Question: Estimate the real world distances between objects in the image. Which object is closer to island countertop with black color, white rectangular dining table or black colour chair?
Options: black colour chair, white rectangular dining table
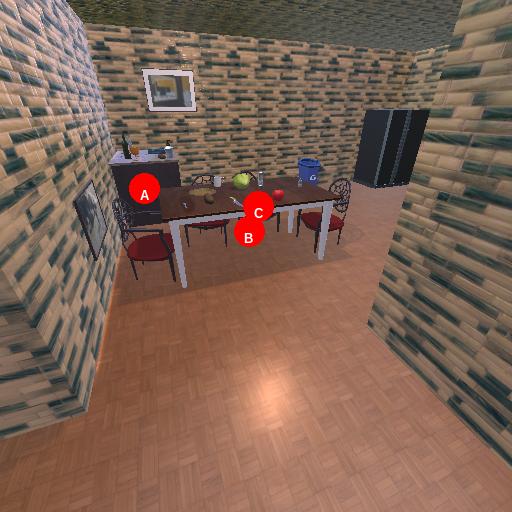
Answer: black colour chair